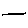
Label: line